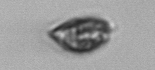
Label: Prorocentrum_triestinum